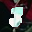
Label: 3